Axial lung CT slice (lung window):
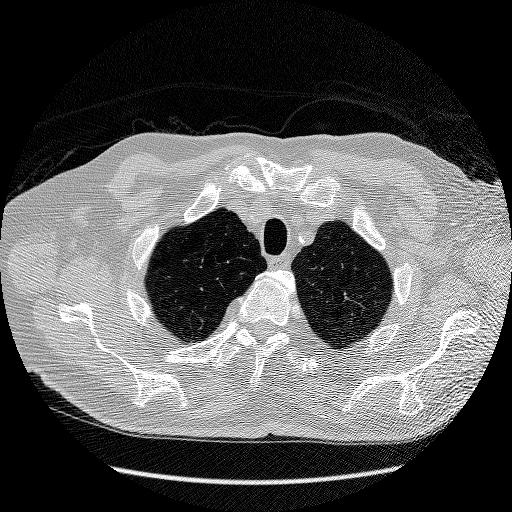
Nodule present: no